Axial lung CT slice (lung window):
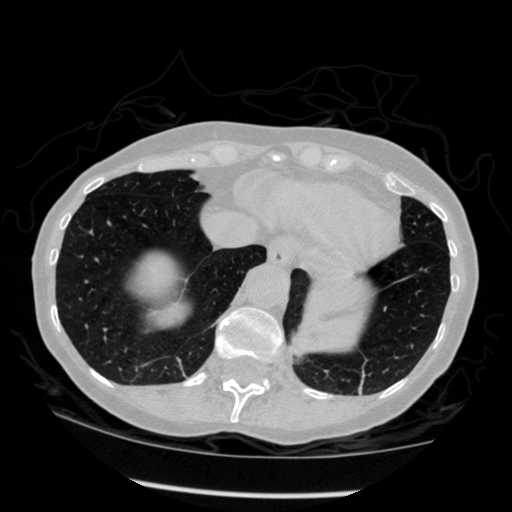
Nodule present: no